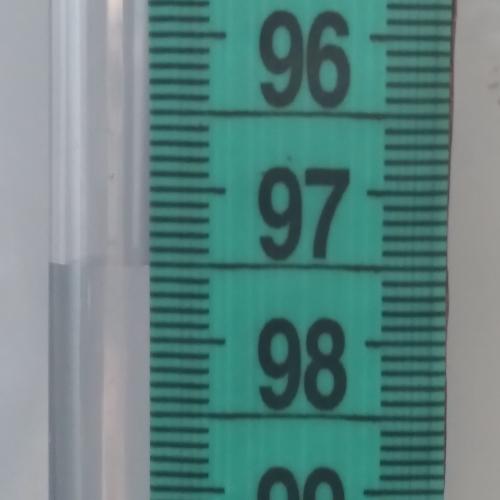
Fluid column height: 97.5 cm